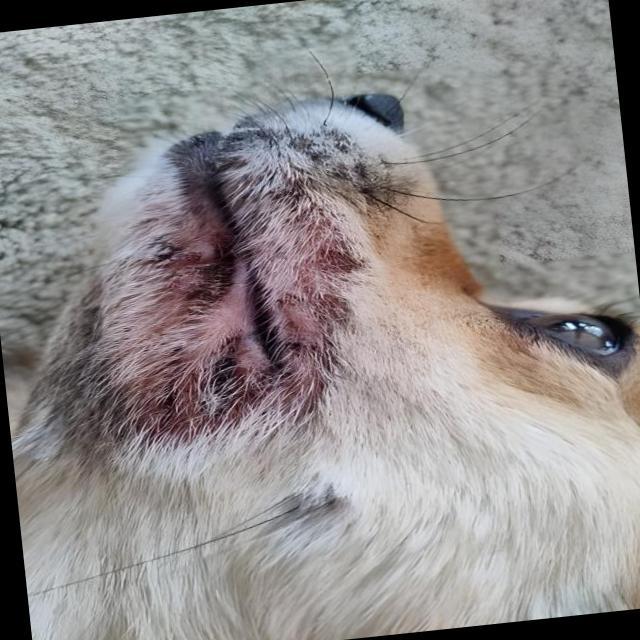
Canine dermatitis — inflammation of the skin presenting with erythema, pruritus, papules, and excoriation. May be allergic, contact, or atopic in origin.